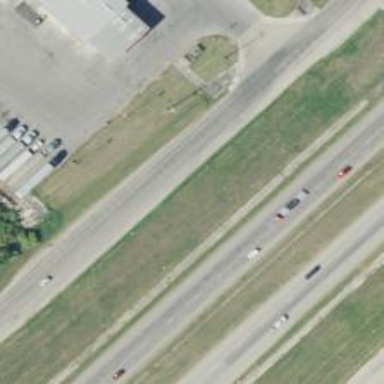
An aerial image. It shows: Secondary road with asphalt surface and frontage road.